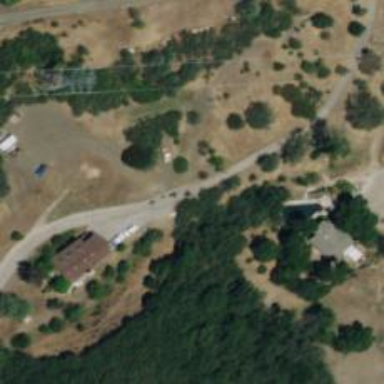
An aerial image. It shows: Driveway leading to service road.